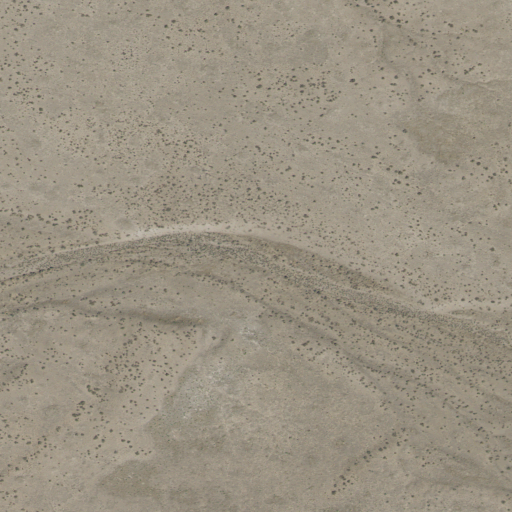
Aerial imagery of valley in Utah named Cedar Valley containing shrub and grassland